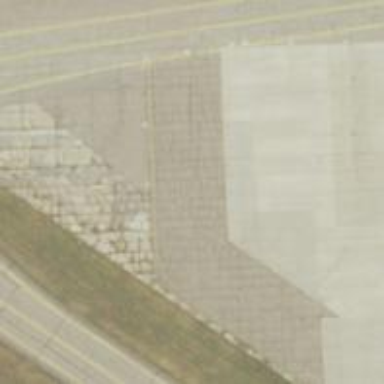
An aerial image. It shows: View of taxiway at the airport.